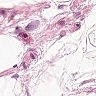
Metastatic tissue present: no